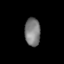
Tissue: lung
Cell type: Epithelial cells
Senescence score: 0.5434
Nuclear area (px): 431
Mean DAPI intensity: 123.613